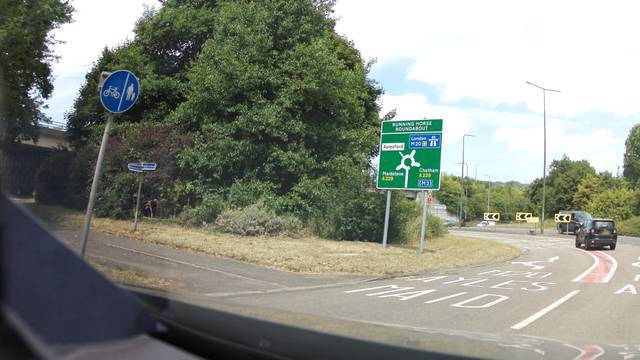
Region: United Kingdom
Coordinates: 51.296, 0.5148